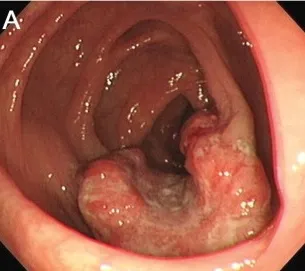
Images of the ascending colon with a cancerous lesion. (A) Colonoscopy examinations show an ulcerated tumour in the ascending colon.
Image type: endoscopy (gi_endoscopy)